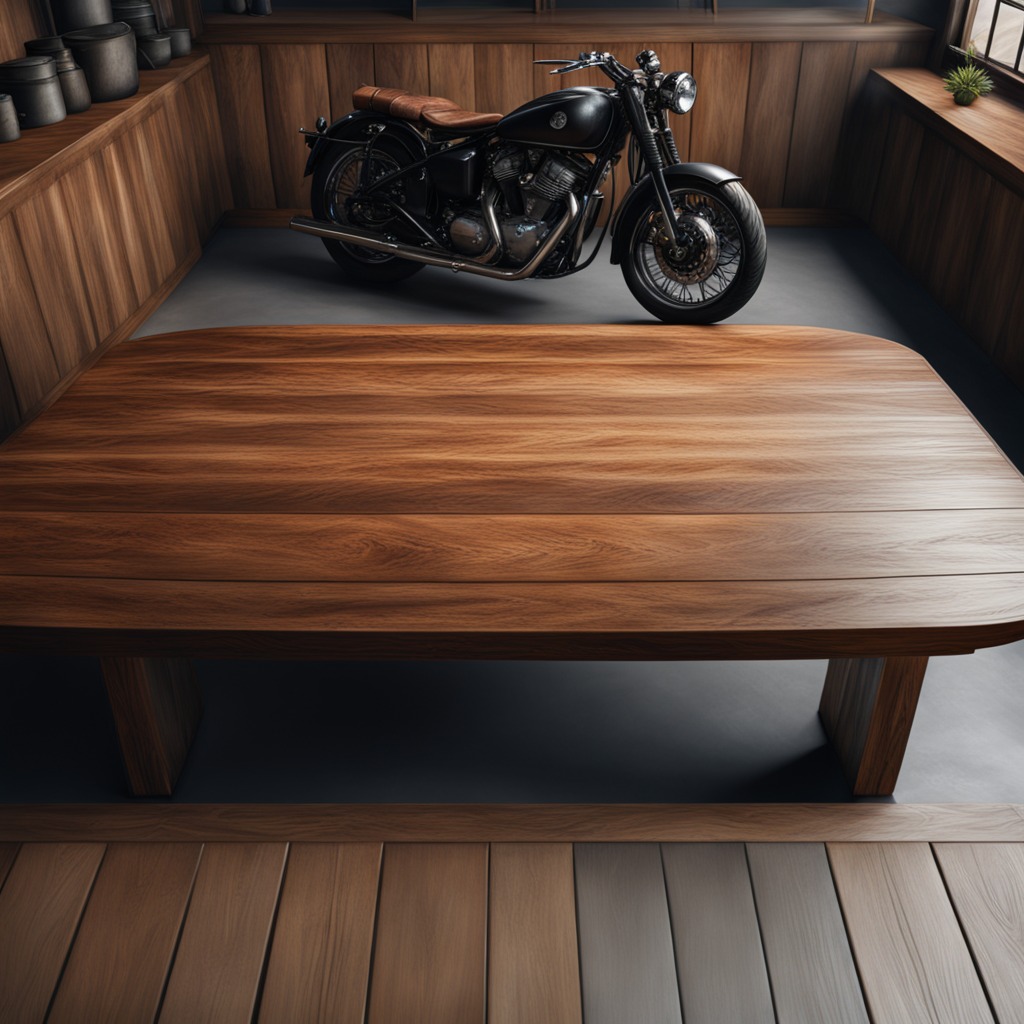
A metal nut lies on the oil-spilled wooden table in a vintage motorcycle garage.